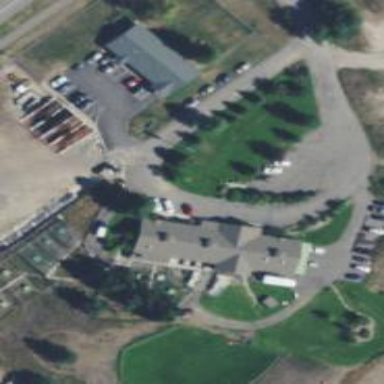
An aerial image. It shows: Animal shelter.